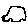
Label: car